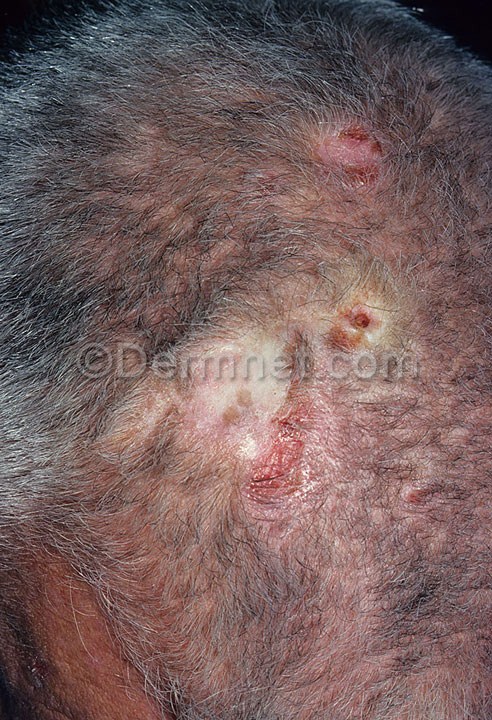
Disease: Lupus and other Connective Tissue diseases